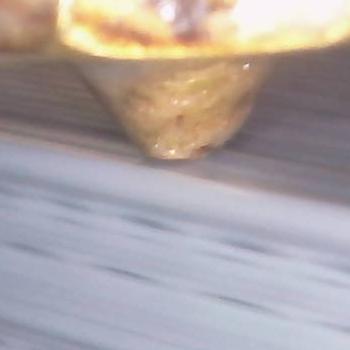
Flow rate: 267%